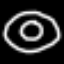
Label: donut